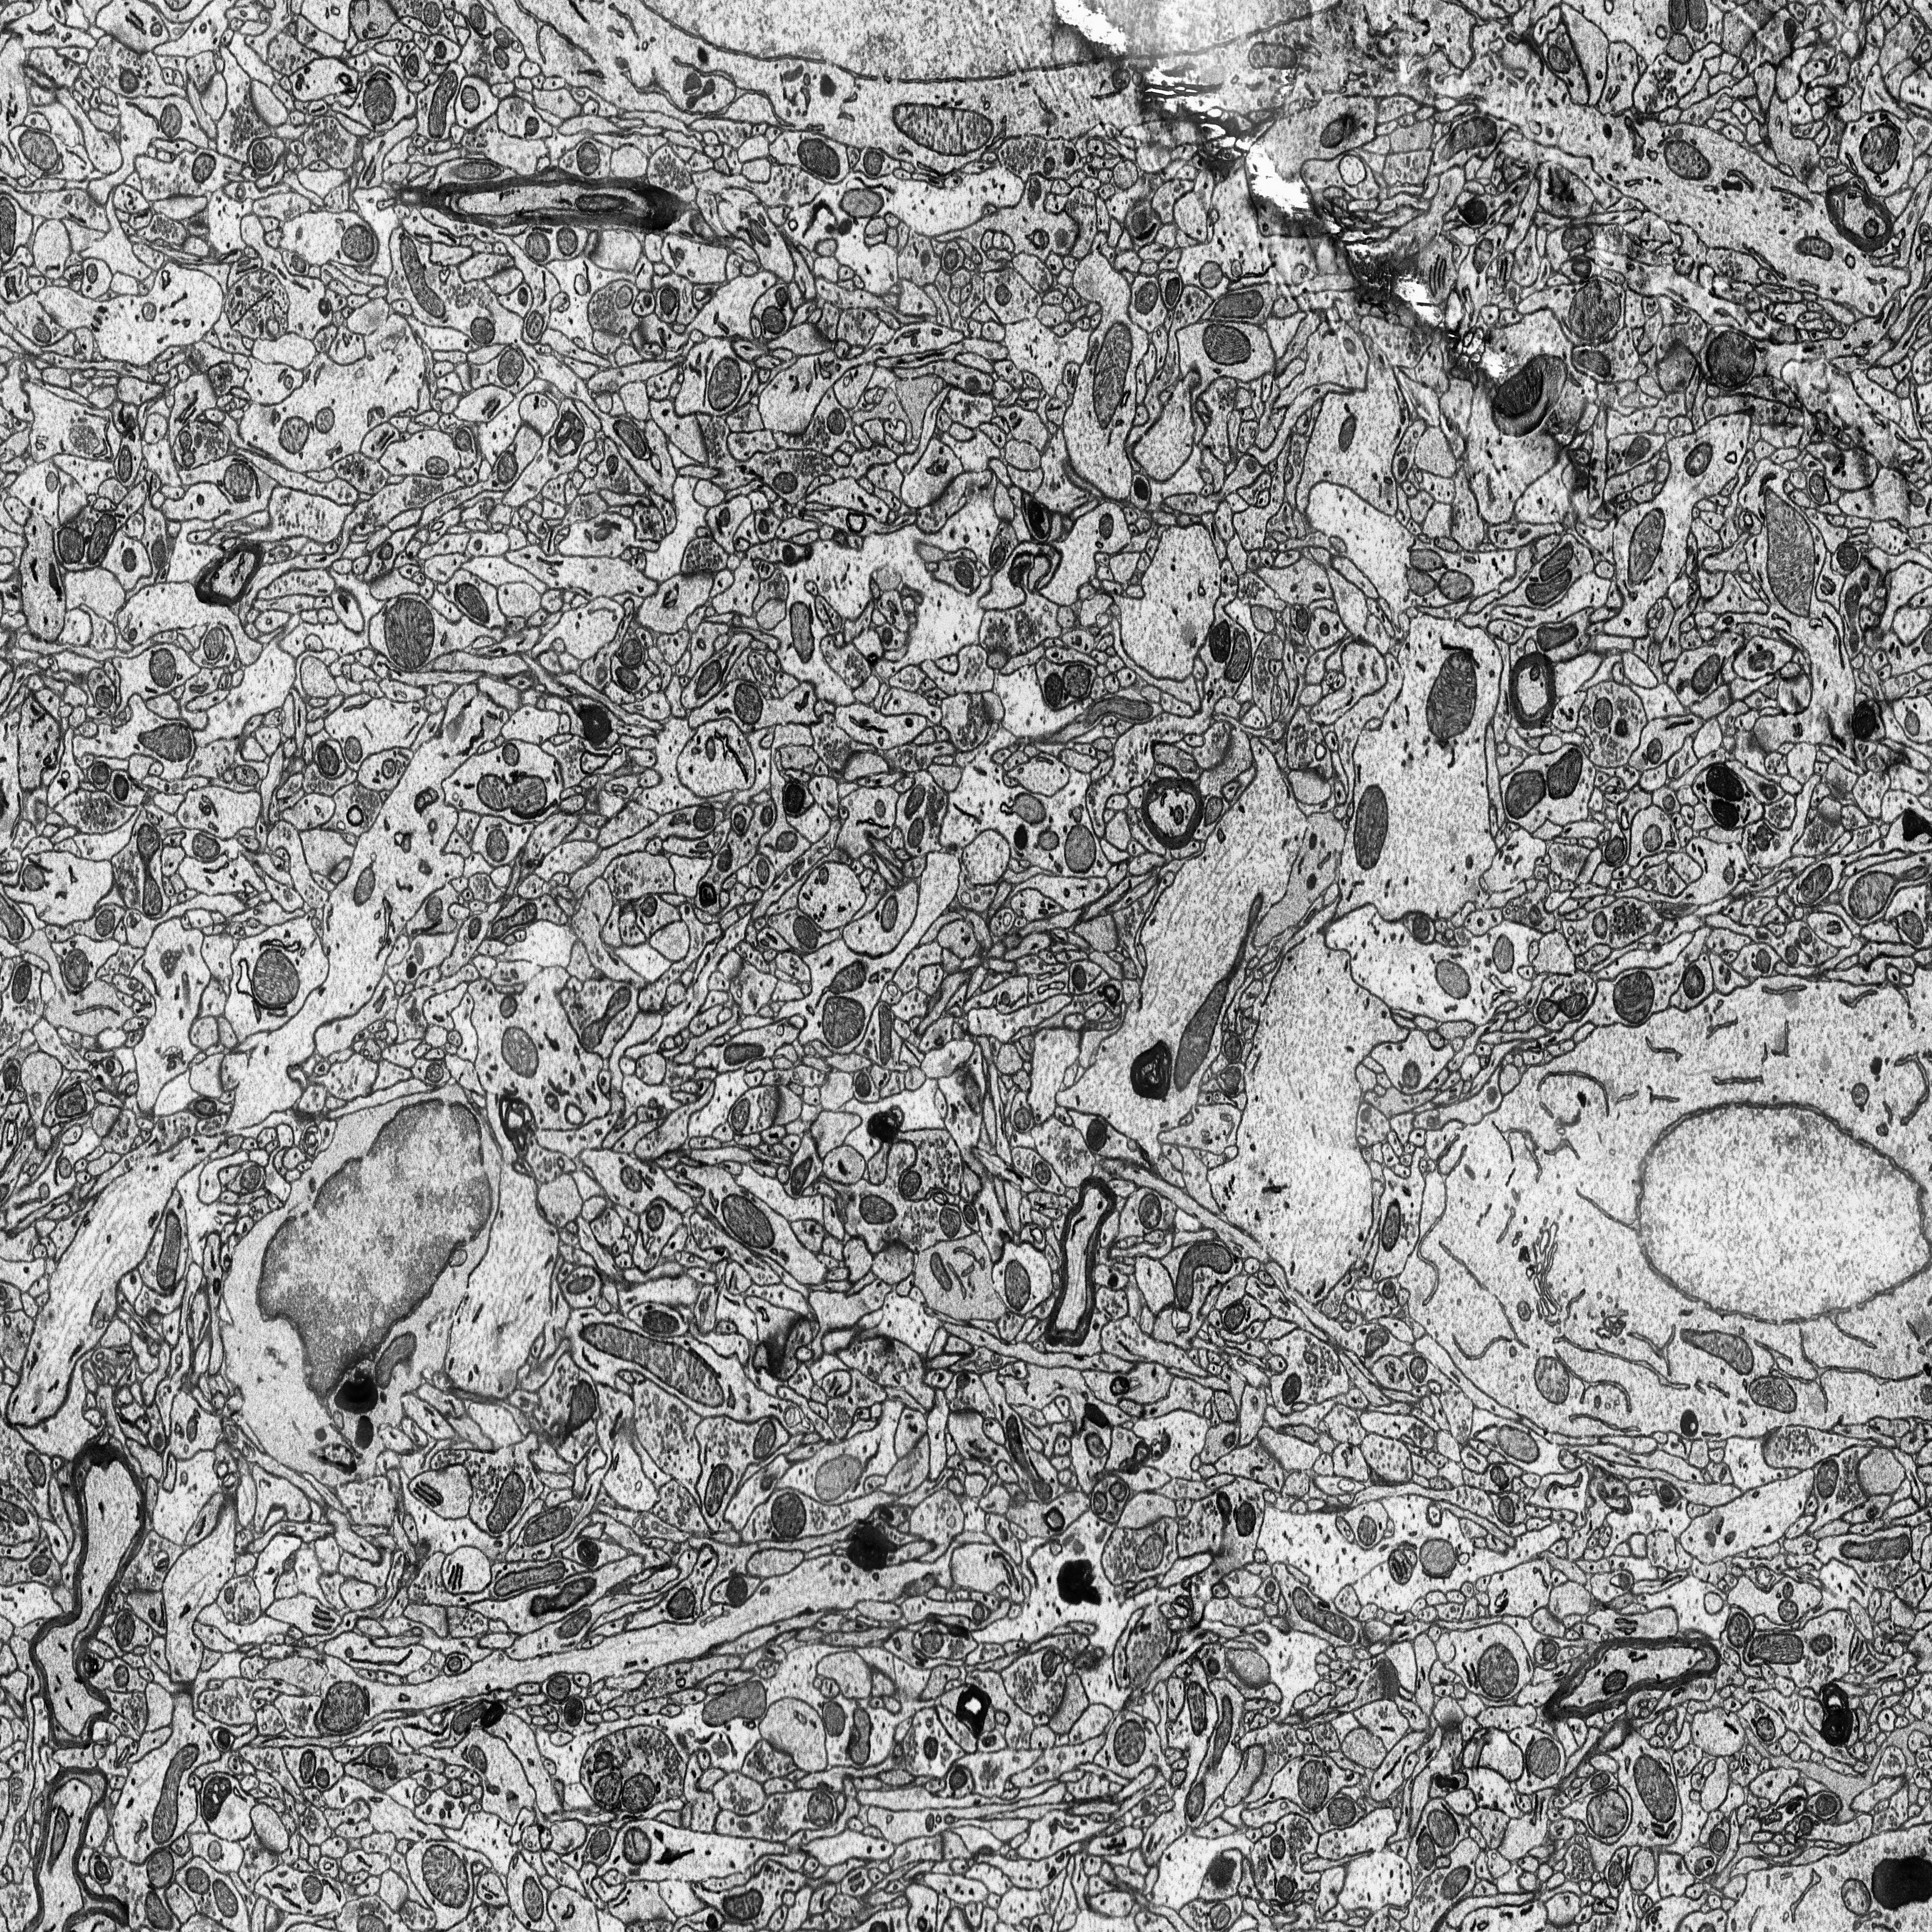
Electron microscopy slice of rat cortex tissue
Slice depth (z): 130
Mitochondria instances in slice: 426